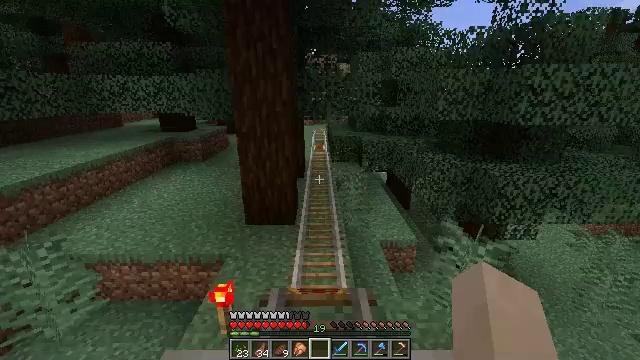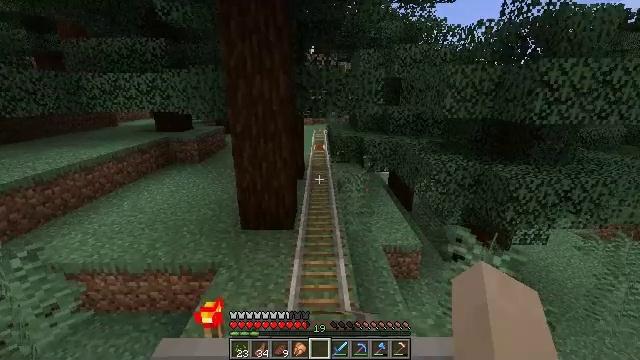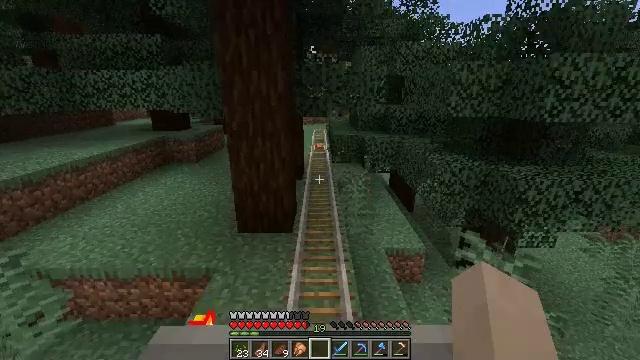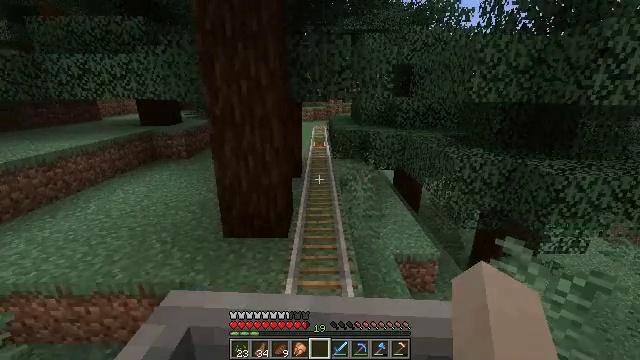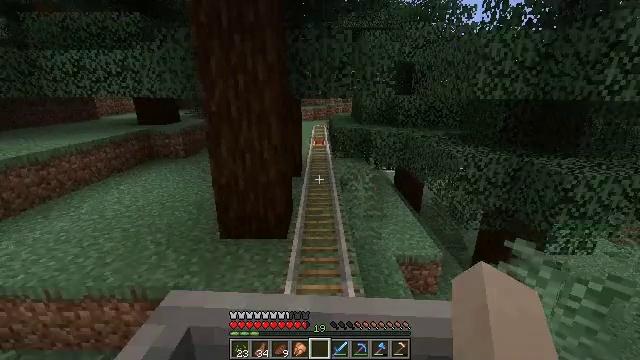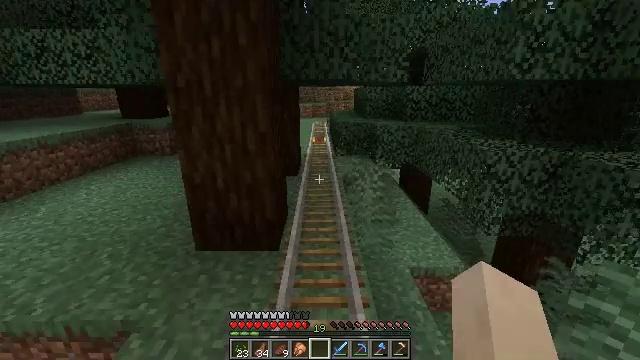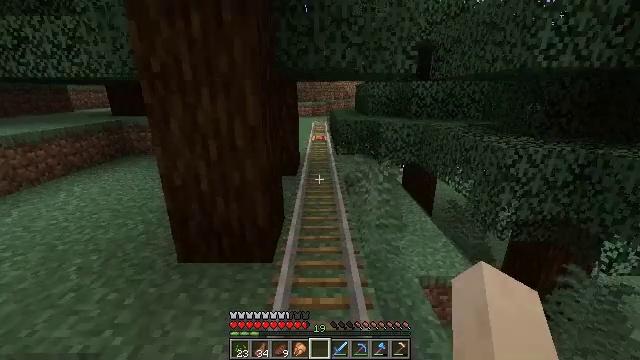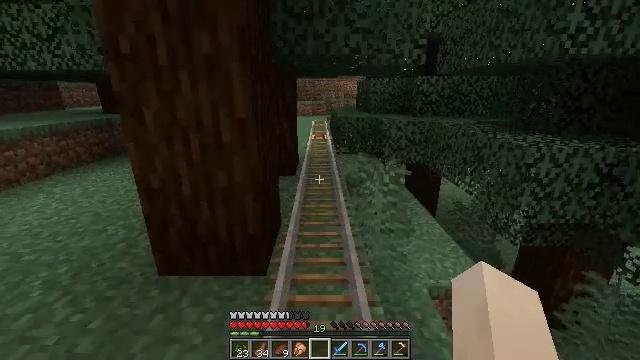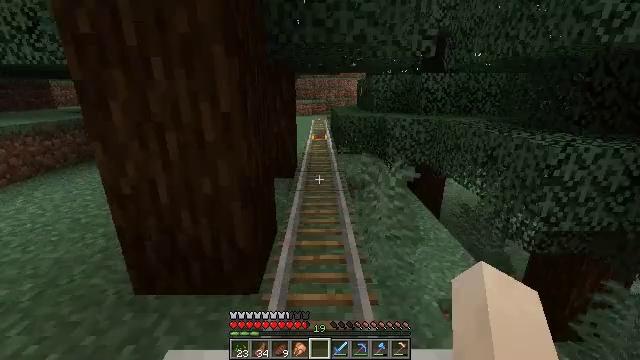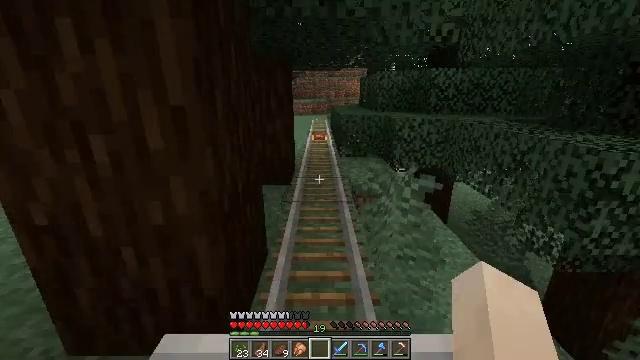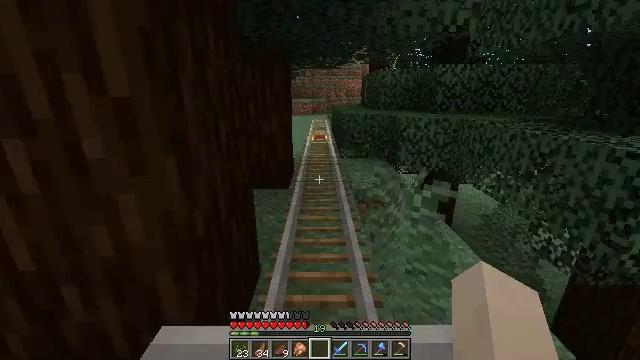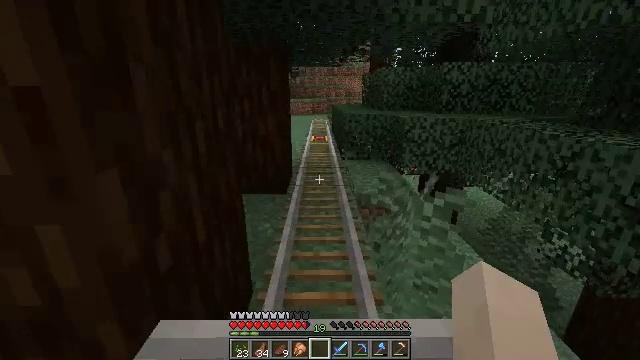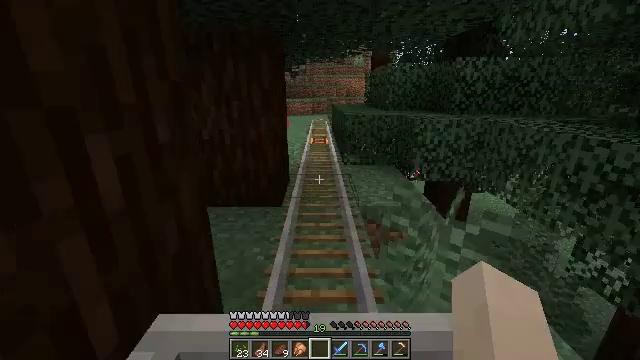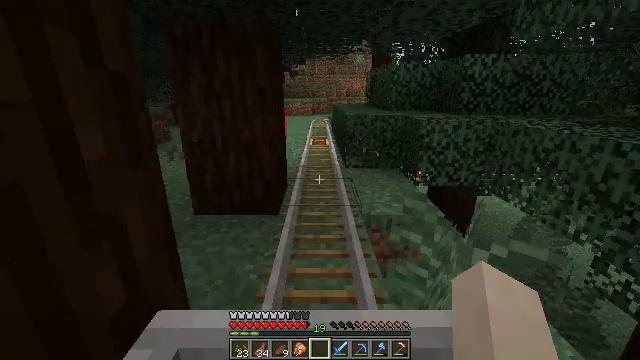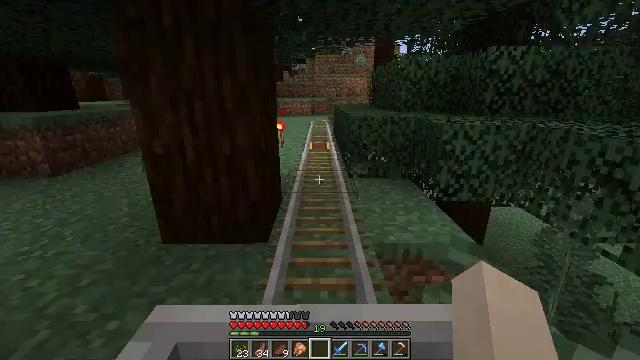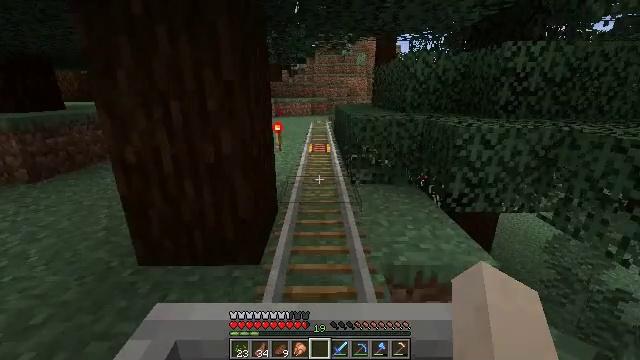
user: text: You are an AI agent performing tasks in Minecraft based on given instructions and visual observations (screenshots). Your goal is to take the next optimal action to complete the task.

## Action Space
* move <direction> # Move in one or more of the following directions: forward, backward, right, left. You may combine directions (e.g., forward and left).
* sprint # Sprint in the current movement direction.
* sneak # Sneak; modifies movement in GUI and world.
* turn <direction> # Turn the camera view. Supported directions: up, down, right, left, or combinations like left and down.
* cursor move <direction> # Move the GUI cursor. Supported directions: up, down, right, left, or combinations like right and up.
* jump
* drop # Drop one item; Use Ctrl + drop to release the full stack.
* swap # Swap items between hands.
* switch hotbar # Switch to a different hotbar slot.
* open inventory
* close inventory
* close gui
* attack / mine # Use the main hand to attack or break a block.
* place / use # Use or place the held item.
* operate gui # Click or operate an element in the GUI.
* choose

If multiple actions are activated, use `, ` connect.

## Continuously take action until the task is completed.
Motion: motion action
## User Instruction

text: Break the mature wheat plants.
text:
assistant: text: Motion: no_op
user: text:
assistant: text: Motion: no_op
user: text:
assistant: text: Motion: no_op
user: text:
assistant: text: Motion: no_op
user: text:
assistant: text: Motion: no_op
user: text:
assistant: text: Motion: no_op
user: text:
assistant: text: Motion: no_op
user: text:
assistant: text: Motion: no_op
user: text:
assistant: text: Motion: no_op
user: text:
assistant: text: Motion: no_op
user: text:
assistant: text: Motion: no_op
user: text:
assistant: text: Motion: no_op
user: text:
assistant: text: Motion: no_op
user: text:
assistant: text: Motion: no_op
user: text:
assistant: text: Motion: no_op
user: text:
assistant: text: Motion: turn right
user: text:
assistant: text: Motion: turn right and down
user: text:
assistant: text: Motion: turn right
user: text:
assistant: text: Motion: no_op
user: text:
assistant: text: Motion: no_op
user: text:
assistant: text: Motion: no_op
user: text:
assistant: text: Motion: no_op
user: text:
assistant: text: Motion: no_op
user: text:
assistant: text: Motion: no_op
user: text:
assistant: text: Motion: no_op
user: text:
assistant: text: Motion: no_op
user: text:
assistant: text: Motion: no_op
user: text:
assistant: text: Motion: no_op
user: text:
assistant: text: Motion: no_op
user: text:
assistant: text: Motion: no_op